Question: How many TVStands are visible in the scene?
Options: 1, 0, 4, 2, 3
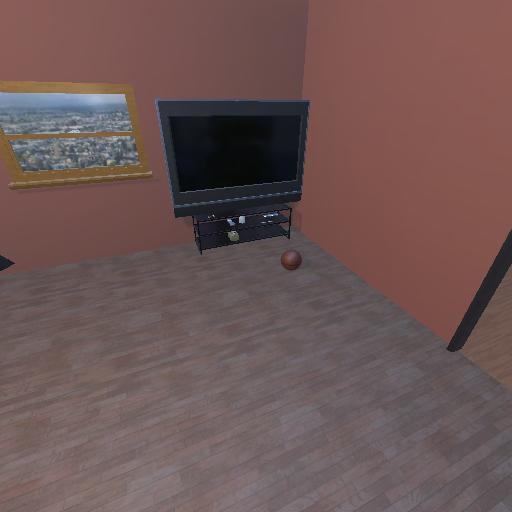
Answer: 1